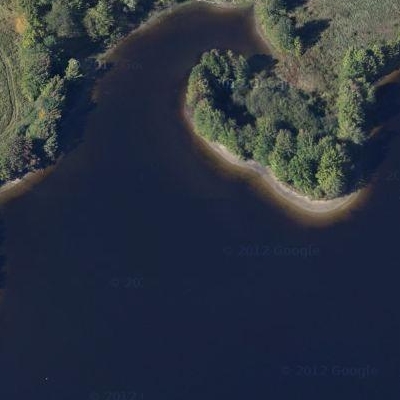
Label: RiverLake